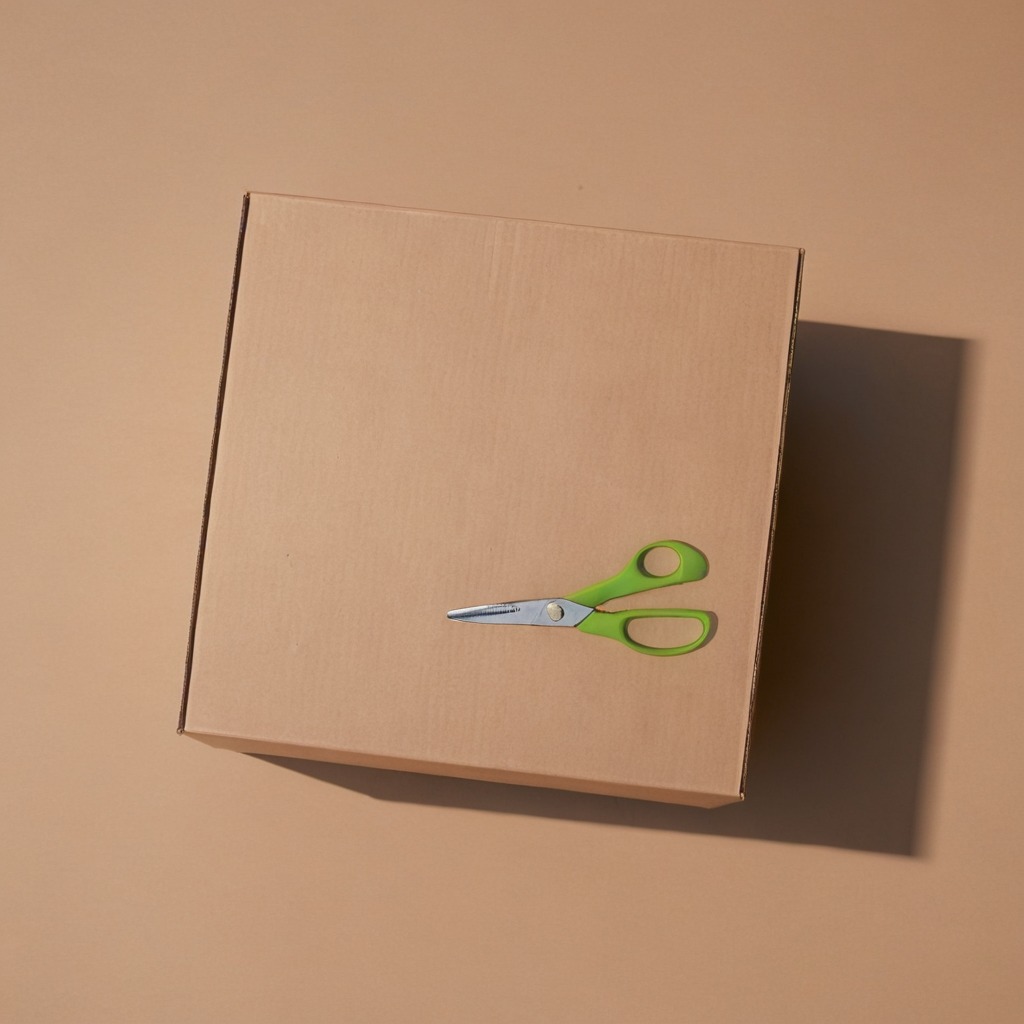
A scissor is lying on the cardboard box surface.